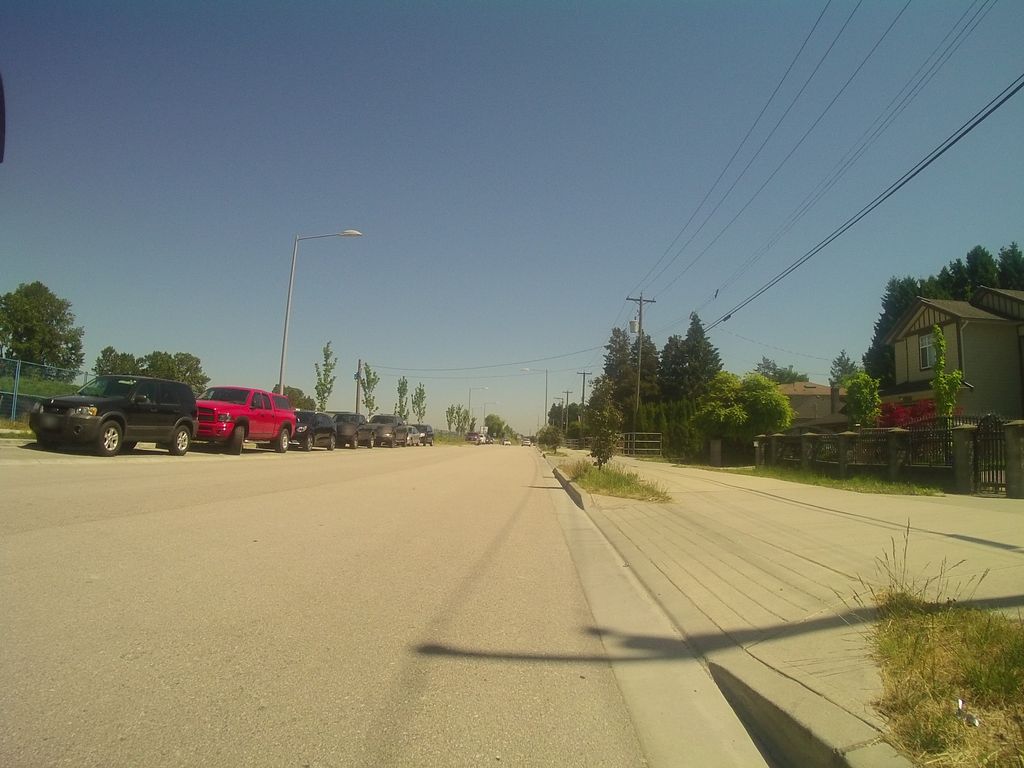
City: vancouver